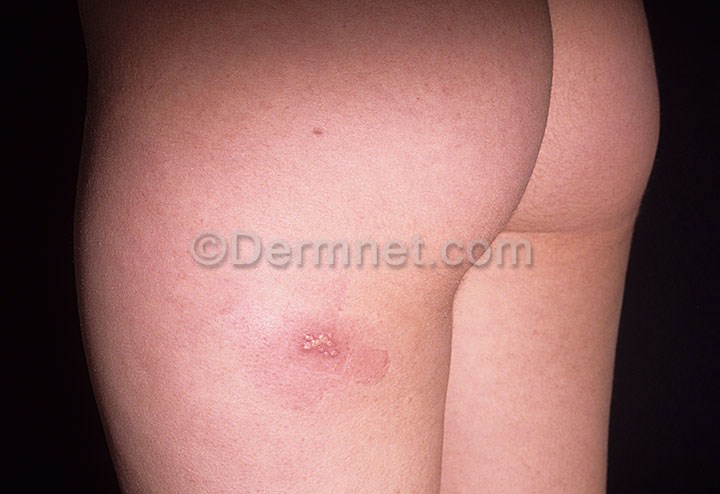
Disease: Warts Molluscum and other Viral Infections